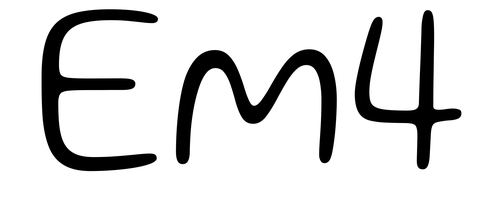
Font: Gluten_ExtraLight